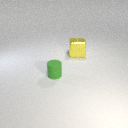
large yellow metal cube behind small green rubber cylinder